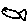
Label: fish